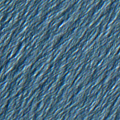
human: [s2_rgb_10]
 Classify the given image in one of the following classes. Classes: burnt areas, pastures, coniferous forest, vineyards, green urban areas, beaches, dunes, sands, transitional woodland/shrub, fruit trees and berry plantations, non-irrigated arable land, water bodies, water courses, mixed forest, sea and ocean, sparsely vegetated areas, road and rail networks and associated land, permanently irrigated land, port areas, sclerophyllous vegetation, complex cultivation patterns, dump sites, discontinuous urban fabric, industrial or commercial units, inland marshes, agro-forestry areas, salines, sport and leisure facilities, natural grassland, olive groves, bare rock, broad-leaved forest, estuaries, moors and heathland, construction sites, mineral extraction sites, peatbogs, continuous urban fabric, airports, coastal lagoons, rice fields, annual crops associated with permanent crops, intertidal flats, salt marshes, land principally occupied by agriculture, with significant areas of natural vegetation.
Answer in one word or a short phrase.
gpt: sea and ocean